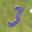
Label: 3